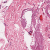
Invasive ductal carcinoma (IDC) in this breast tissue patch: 0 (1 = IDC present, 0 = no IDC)